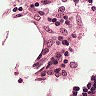
Metastatic tissue present: no